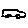
Label: car